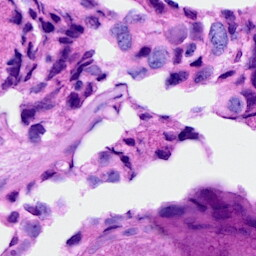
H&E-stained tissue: Breast